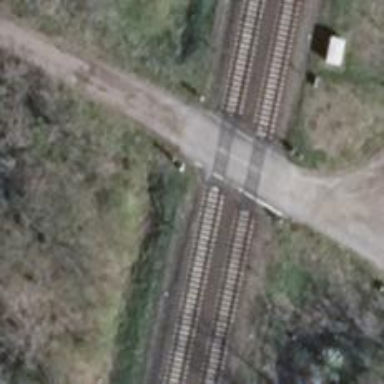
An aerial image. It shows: Railway level crossing.